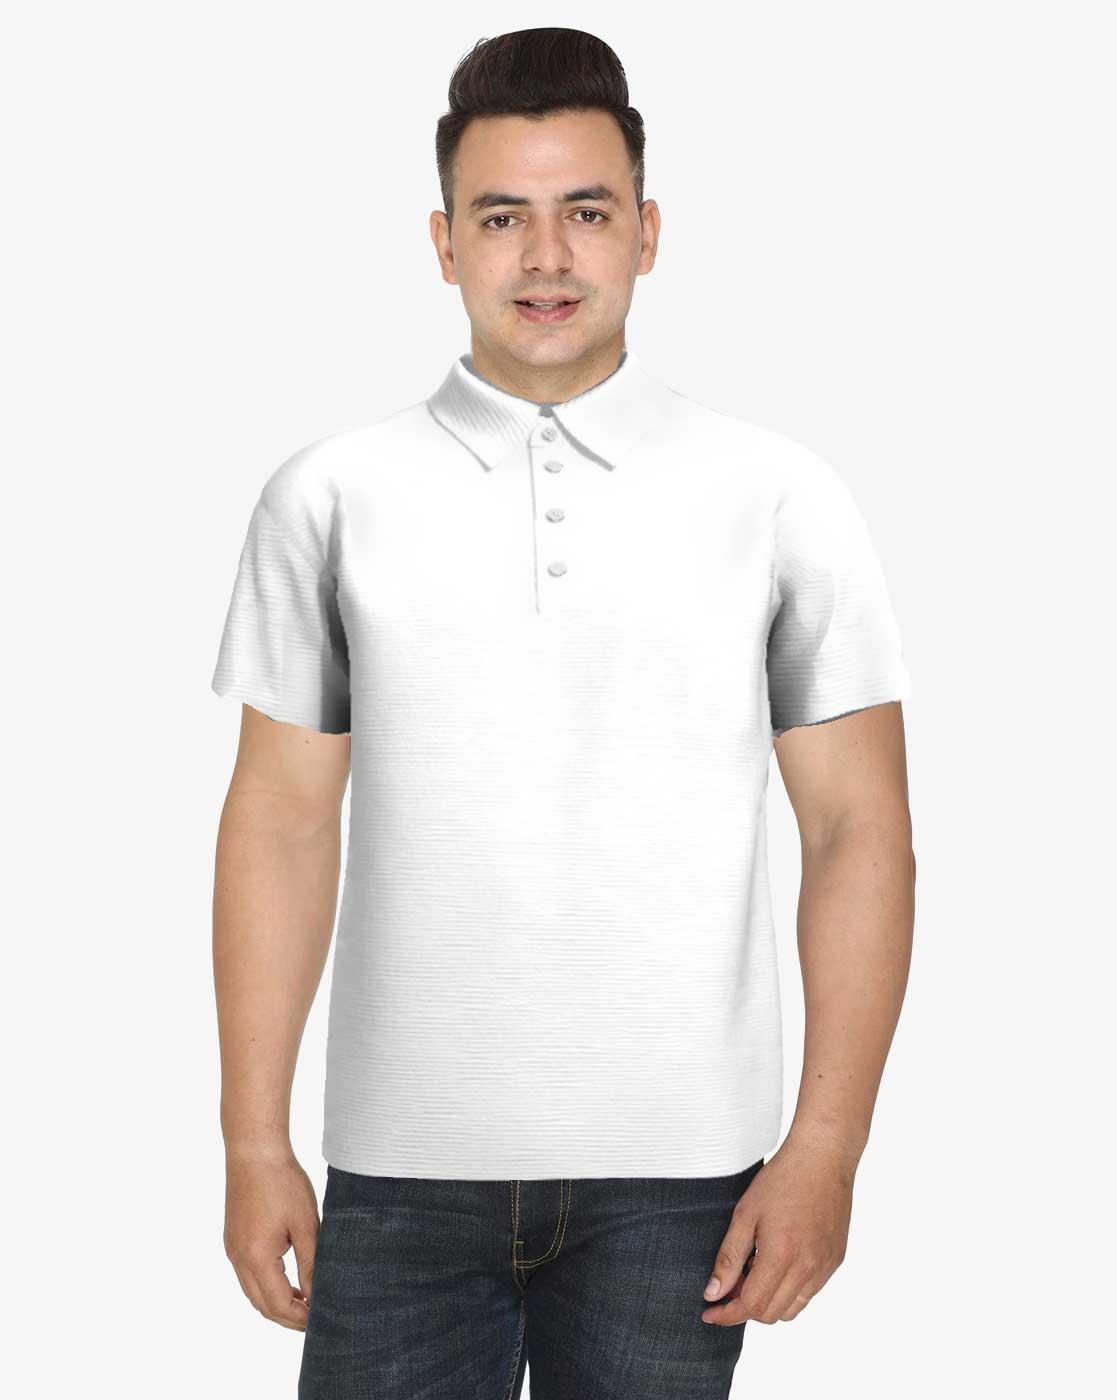
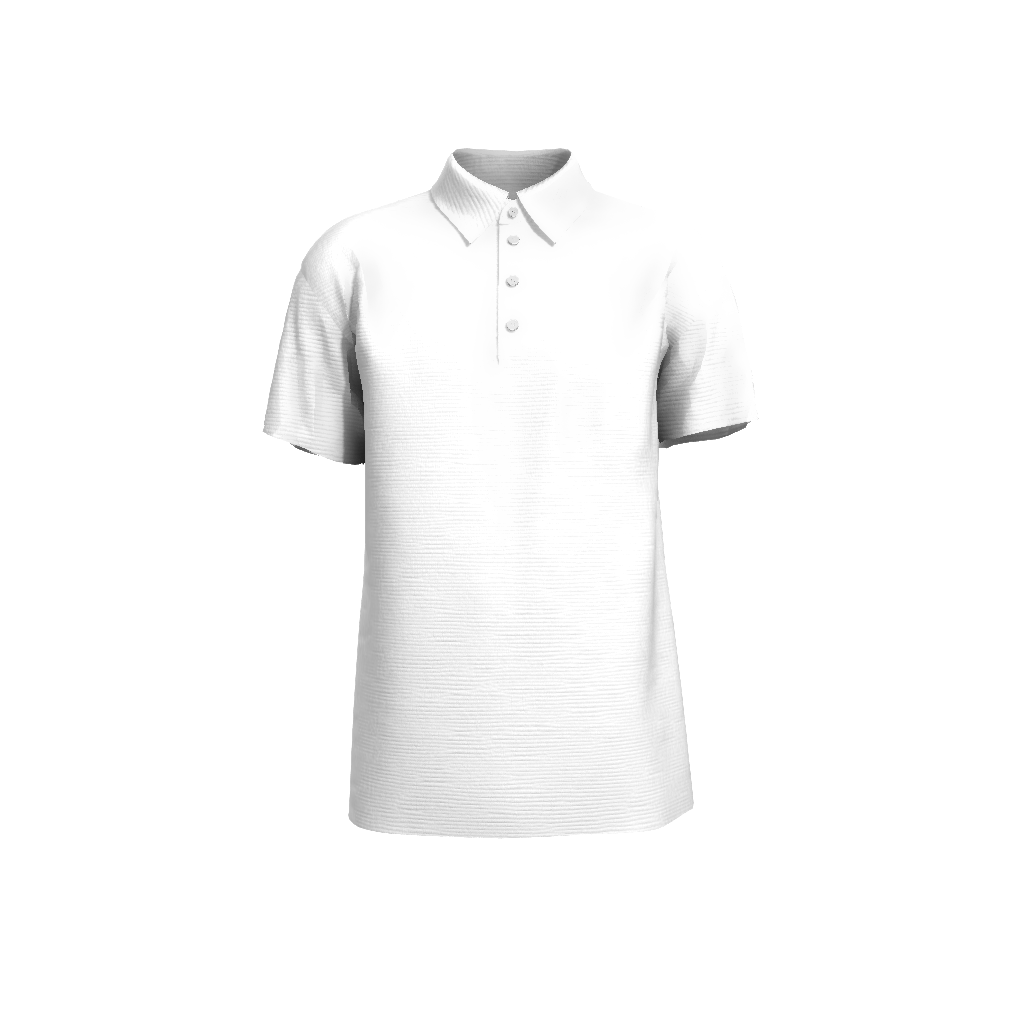
Clothing description: white men s polo shirt